Question: I want to parse the following file: (<URL>
'''
[ {
"team_id" : 776,
"team_name" : "Denmark",
"lineup" : [ {
"player_id" : 3027,
"player_name" : "Mathias Jattah-Njie Jorgensen",
"player_nickname" : "Zanka",
"jersey_number" : 13,
"country" : {
"id" : 61,
"name" : "Denmark"
}
}, {
"player_id" : 3043,
"player_name" : "Christian Dannemann Eriksen",
"player_nickname" : "Christian Eriksen",
"jersey_number" : 10,
"country" : {
"id" : 61,
"name" : "Denmark"
}
}, {
"player_id" : 3815,
"player_name" : "Kasper Schmeichel",
"player_nickname" : null,
"jersey_number" : 1,
"country" : {
"id" : 61,
"name" : "Denmark"
}
}, {
"player_id" : 6356,
"player_name" : "Michael Krohn-Dehli",
"player_nickname" : null,
"jersey_number" : 2,
"country" : {
"id" : 61,
"name" : "Denmark"
}
} ]
}, {
"team_id" : 785,
"team_name" : "Croatia",
"lineup" : [ {
"player_id" : 3444,
"player_name" : "Danijel Subasic",
"player_nickname" : null,
"jersey_number" : 23,
"country" : {
"id" : 56,
"name" : "Croatia"
}
}, {
"player_id" : 6308,
"player_name" : "Josip Pivaric",
"player_nickname" : null,
"jersey_number" : 22,
"country" : {
"id" : 56,
"name" : "Croatia"
}
} ]
} ]
'''
Basically, what i want from these kind of json file is to parse the lineup from every country.
My code:
'''
with open(r'C:\Users\Catalin\Desktop\World Cup Data\data\lineups\7581.json', encoding='utf-8') as data_file: # r inainte de string ca sa il ia ca raw data
data = json.load(data_file)
df = pd.json_normalize(data, sep = "_")
export_csv = df.to_csv (r'C:\Users\Catalin\Desktop\TestLineup7581.csv', index = None, header=True)
'''
I'm exporting the dataframe into csv format because i want to see how the json was parsed and it looks like this:

So, my question is, what other function like json_normalize() can I use? If exists.
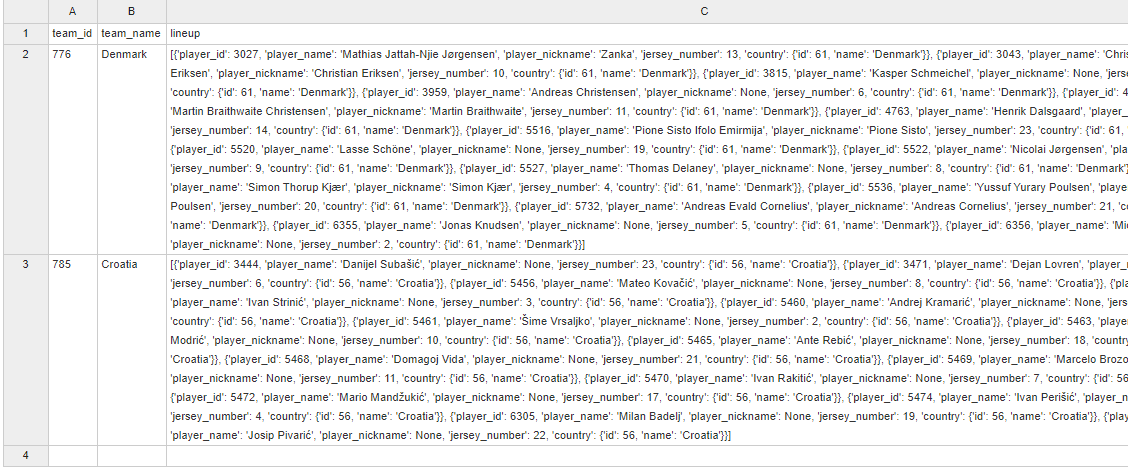
Answer: 'pd.json_normalize(data, 'lineup')' should do what you want. If you want 'team_id' and 'team_name', put 'pd.json_normalize(data, 'lineup', ['team_id', 'team_name'])'.
Check the <URL> documentation examples for more info.